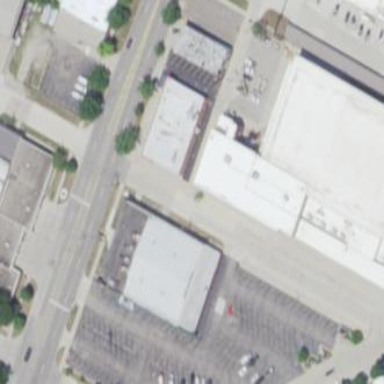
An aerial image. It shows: Building that houses bowling alley.